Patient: sex F, age 54
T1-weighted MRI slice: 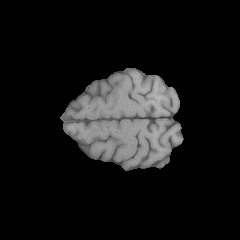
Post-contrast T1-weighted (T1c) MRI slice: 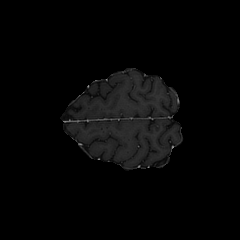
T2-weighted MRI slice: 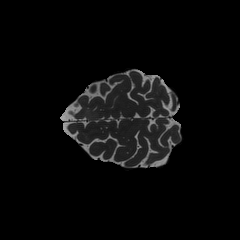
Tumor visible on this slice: no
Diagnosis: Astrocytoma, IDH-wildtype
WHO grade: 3